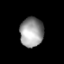
Tissue: lung
Cell type: Epithelial cells
Senescence score: 0.1468
Nuclear area (px): 675
Mean DAPI intensity: 155.342